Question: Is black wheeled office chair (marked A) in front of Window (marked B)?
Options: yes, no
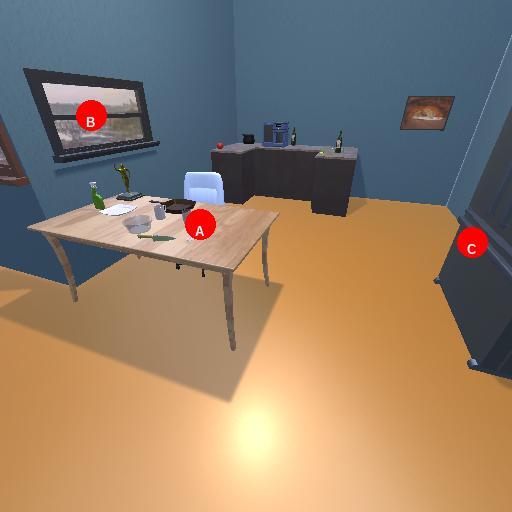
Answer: yes